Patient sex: F
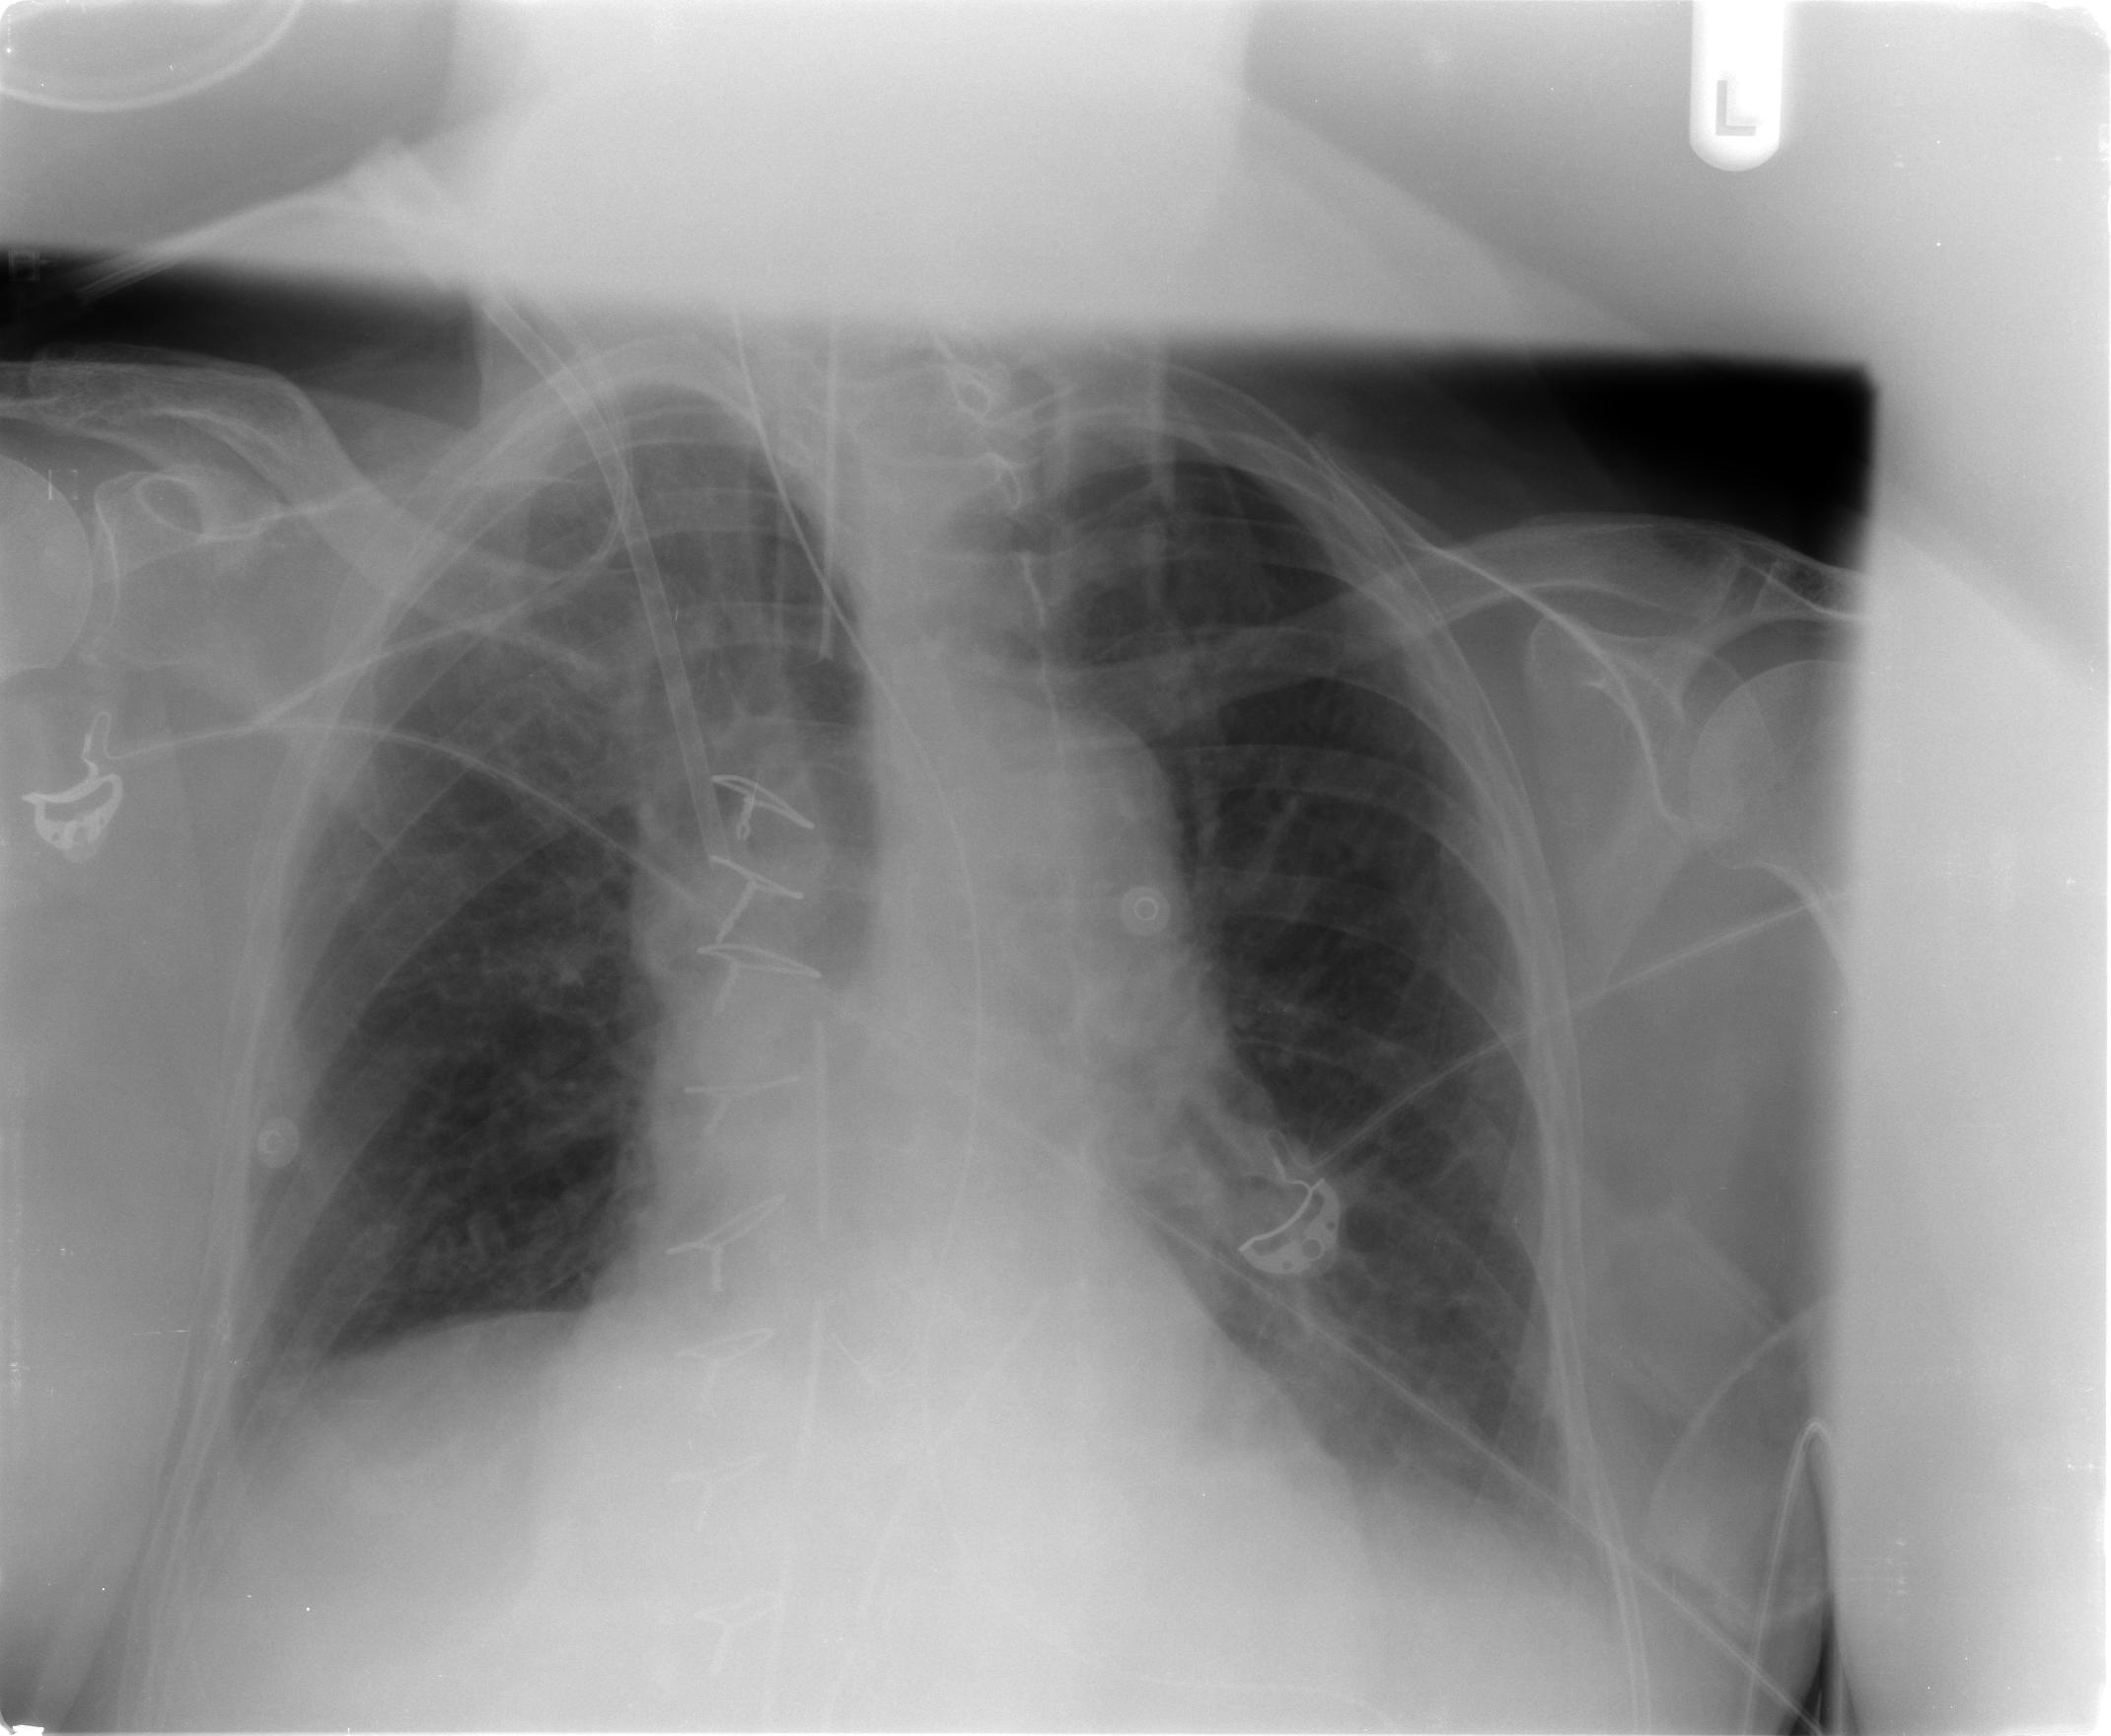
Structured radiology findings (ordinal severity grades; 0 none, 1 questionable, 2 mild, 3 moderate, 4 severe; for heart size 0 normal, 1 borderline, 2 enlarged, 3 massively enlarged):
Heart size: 1
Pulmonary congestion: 1
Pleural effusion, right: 1
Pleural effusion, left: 1
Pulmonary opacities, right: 0
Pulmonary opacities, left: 0
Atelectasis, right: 1
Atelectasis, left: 1